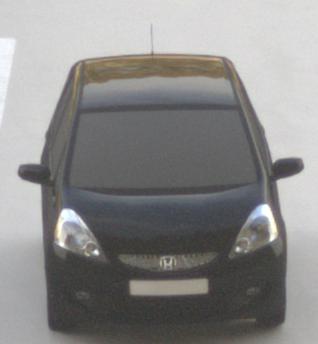
Make: Honda
Model: Jazz 1.2
Detailed model: Jazz (III) (11/08 - 04/11)
Model produced from: 2008/11
Model produced until: 2010/10
Doors: 5
Color: black
Road condition: dry road
Daytime: morning or afternoon
Contrast: medium contrast